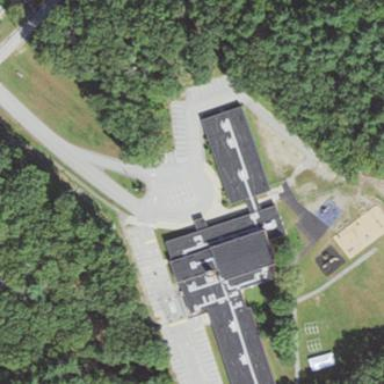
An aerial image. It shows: School.